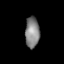
Tissue: lung
Cell type: Pericytes
Senescence score: 0.634
Nuclear area (px): 432
Mean DAPI intensity: 130.204